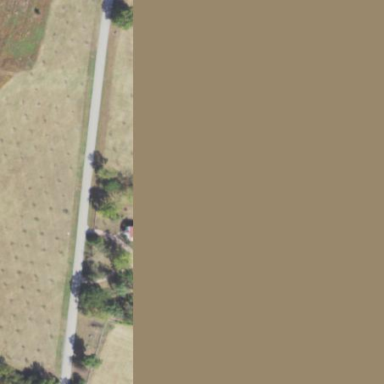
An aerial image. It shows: Orchard.